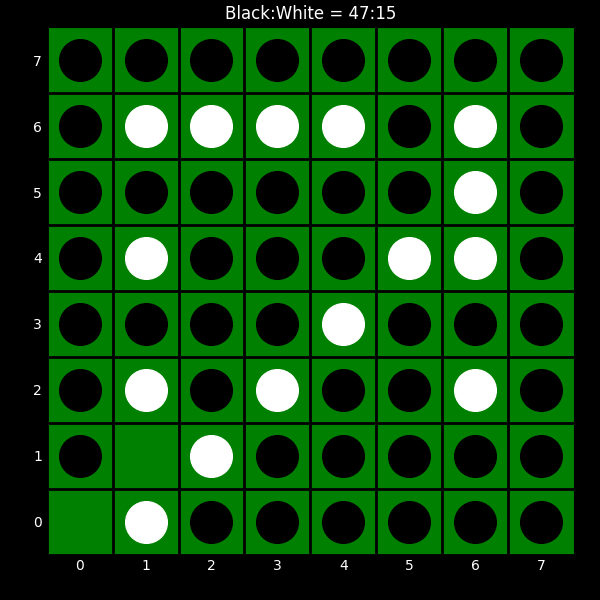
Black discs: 47
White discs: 15